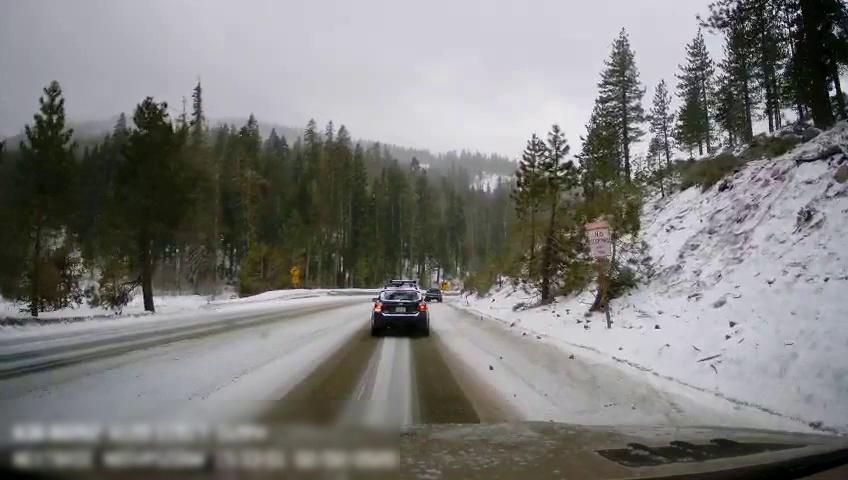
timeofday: Day
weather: Snowy
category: Drivable Space
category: Vehicles | Truck
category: Vehicles | Car
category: Traffic | Signs